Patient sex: M
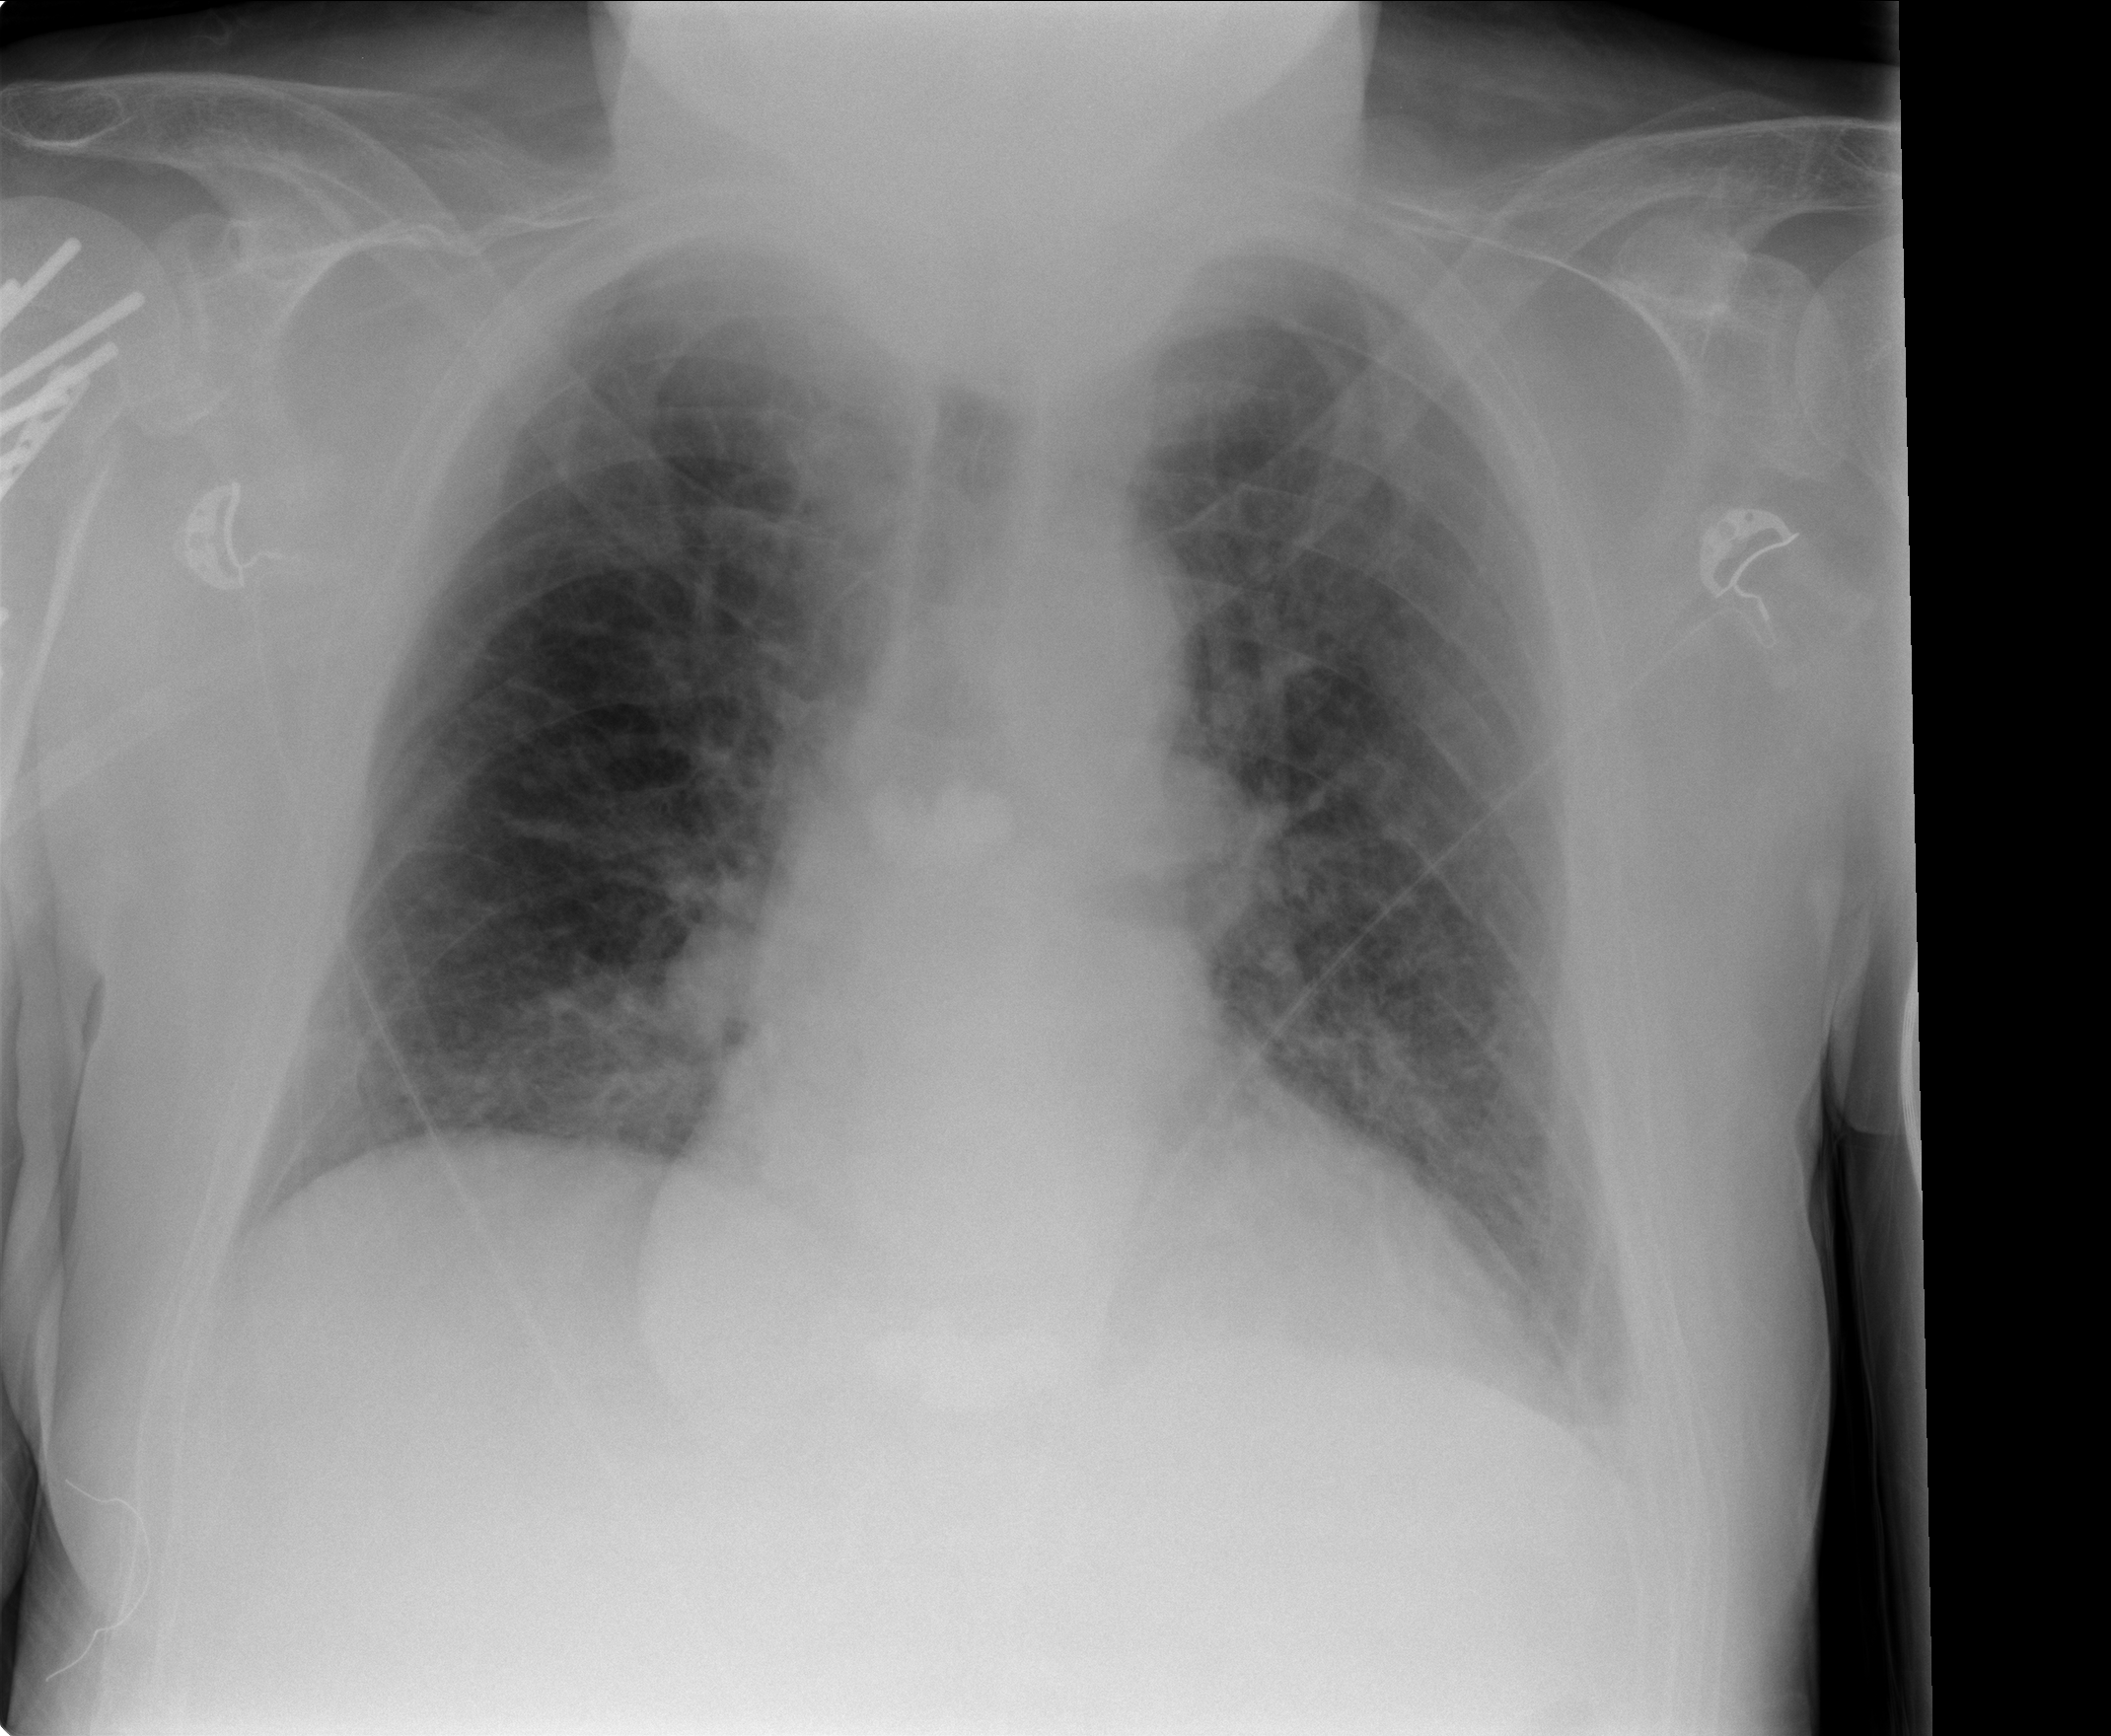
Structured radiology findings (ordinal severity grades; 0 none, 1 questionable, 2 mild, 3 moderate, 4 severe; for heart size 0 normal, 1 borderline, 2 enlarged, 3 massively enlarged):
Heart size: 0
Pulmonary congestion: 0
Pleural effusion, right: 0
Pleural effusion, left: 1
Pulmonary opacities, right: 0
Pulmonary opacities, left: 0
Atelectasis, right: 0
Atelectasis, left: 2